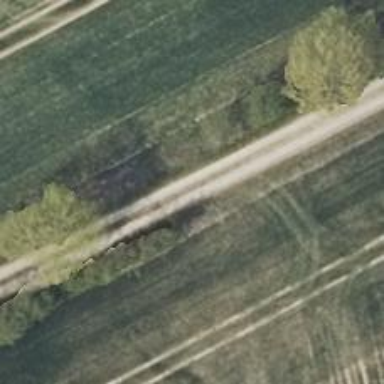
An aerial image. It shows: Row of deciduous broadleaved trees.